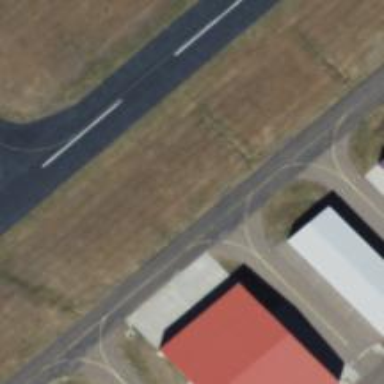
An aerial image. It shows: View of taxiway at the airport.